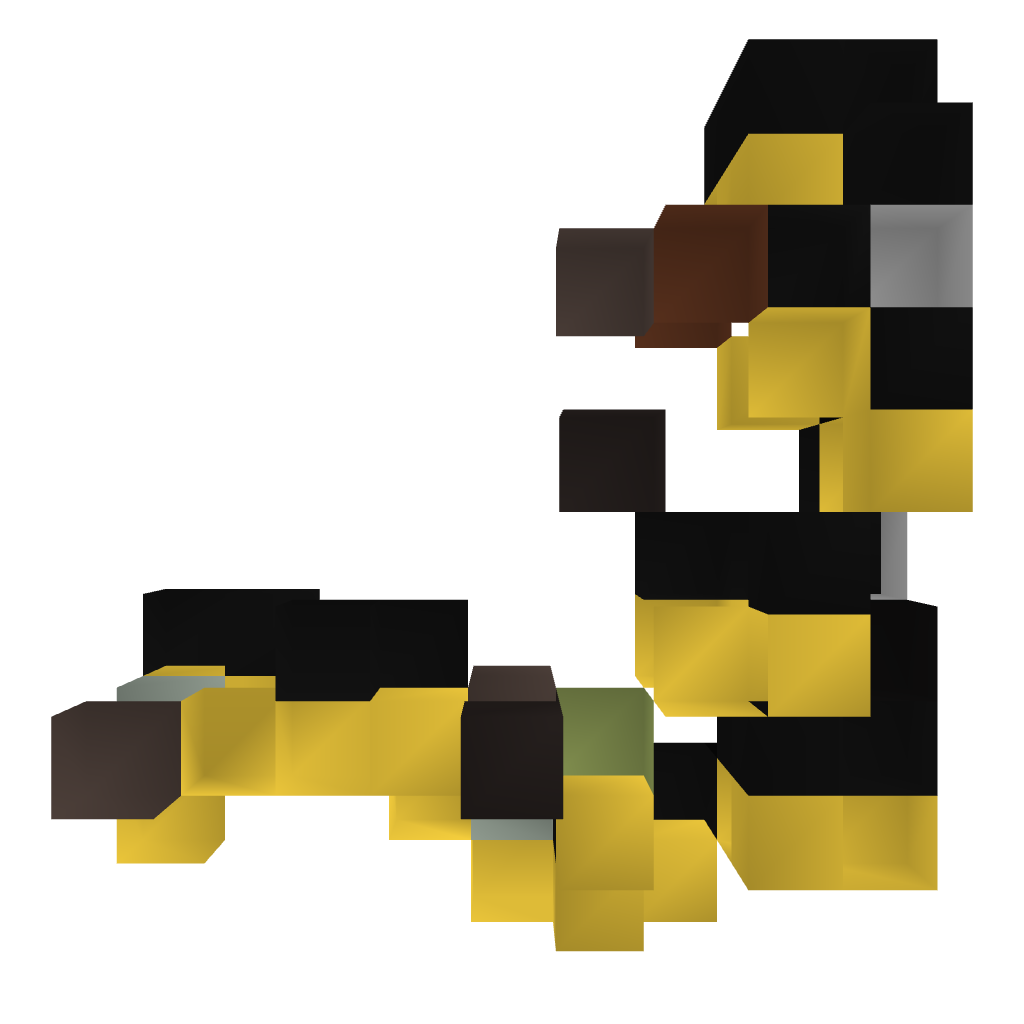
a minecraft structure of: Casino Machine 01